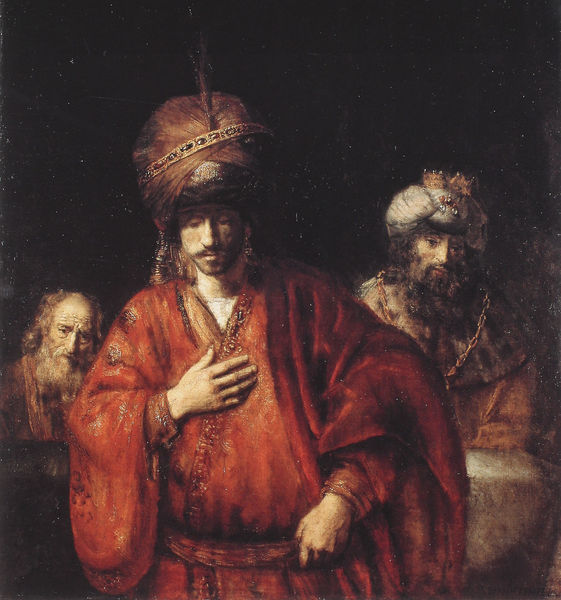
Titel: Haman, in Ungnade gefallen ( oder “Ahasver, Haman und Harbona”)
Künstler: Harmensz van Rijn Rembrandt
Institution: St. Petersburg, Eremitage
Schlagwörter: dunkel, feder, gemälde, gruppe, hand, mann, umhang, brust, männer, schmuck, rot, haube, malerei, alt, bart, barock, kleidung, kragen, pelz, rembrandt, öl, gewand, gold, mantel, reich, stickerei, kaufmann, edelsteine, krone, kette, könig, bordüre, edel, greis, orient, pelzkragen, reichtum, begrüßung, kopfschmuck, turban, sultan, bärtiger, muslim, heilige drei könige, erführchtig